Field crop: maize
Growth stage: 2
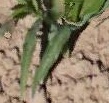
Species: maize